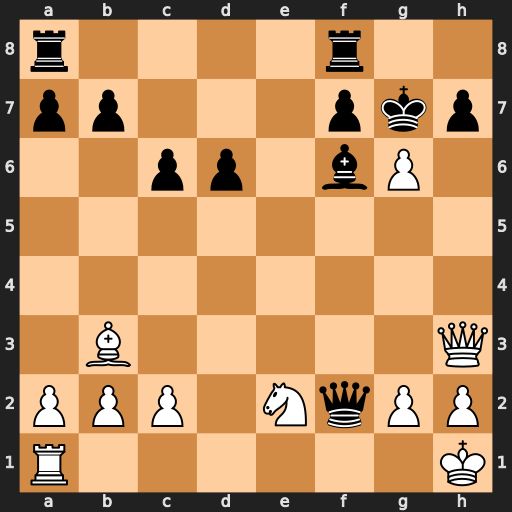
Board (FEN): r4r2/pp3pkp/2pp1bP1/8/8/1B5Q/PPP1NqPP/R6K
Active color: w
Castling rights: -
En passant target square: -
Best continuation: Qxh7#